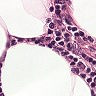
Metastatic tissue present: no